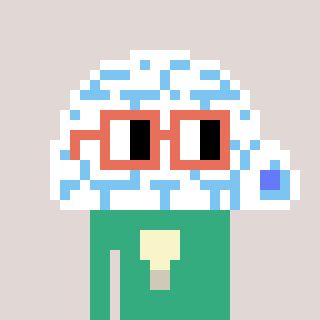
a pixel art character with square orange glasses, a igloo-shaped head and a teal-colored body on a warm background